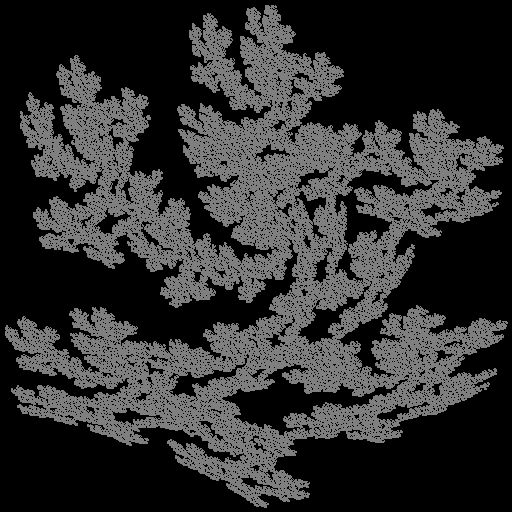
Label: pinetree